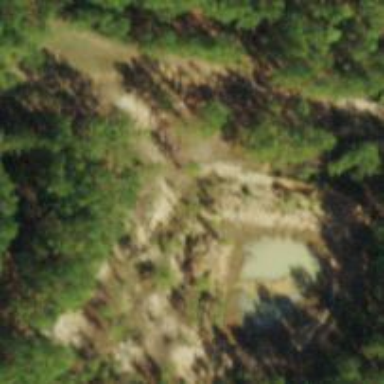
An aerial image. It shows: Quarry area with sand as the primary resource.